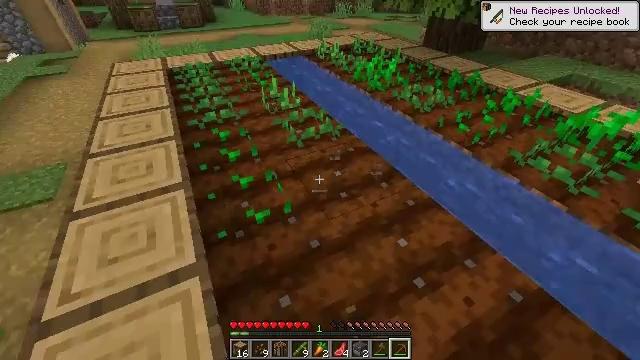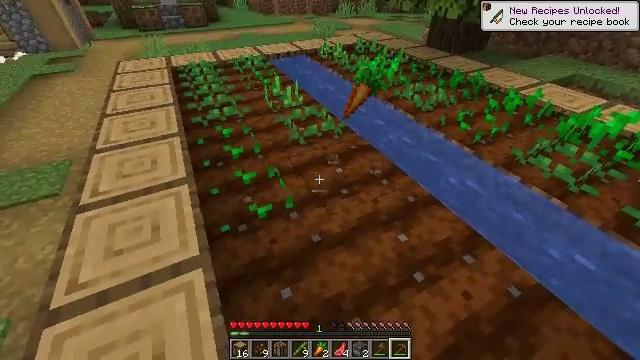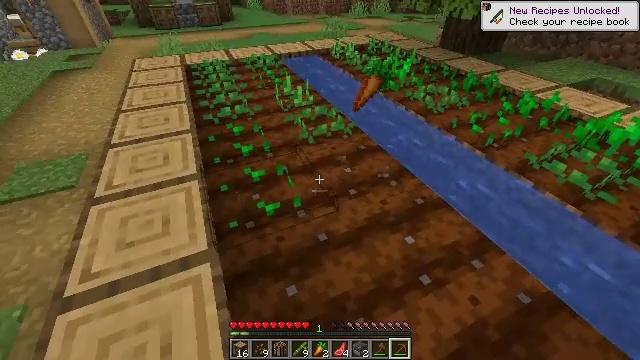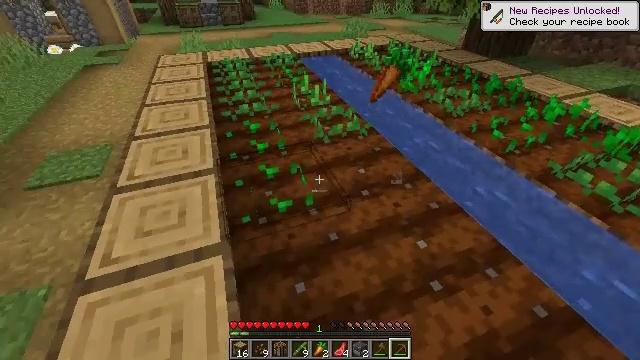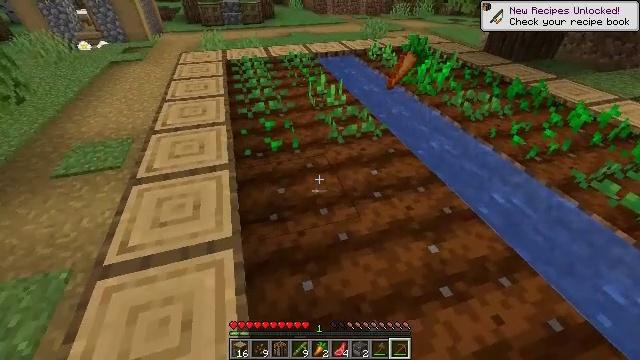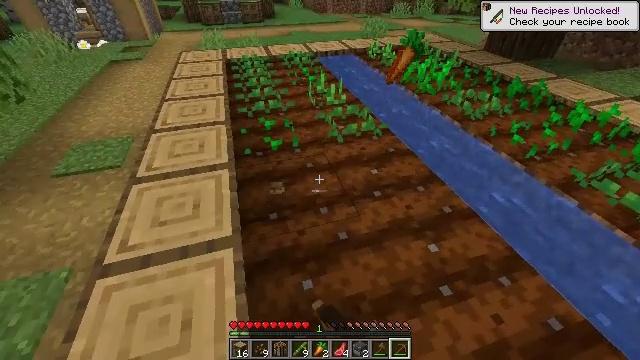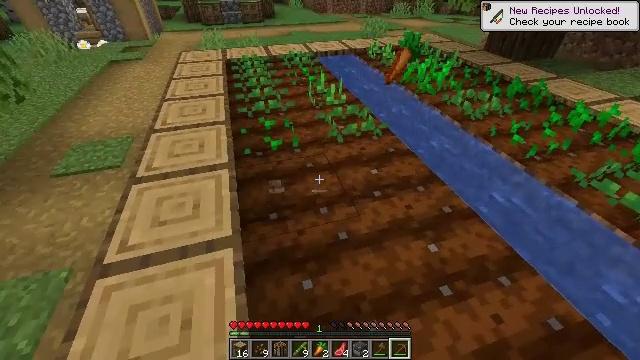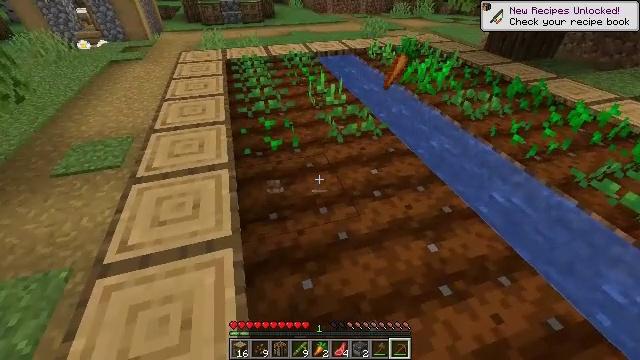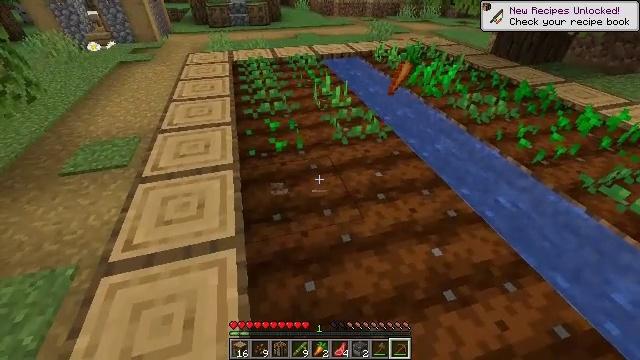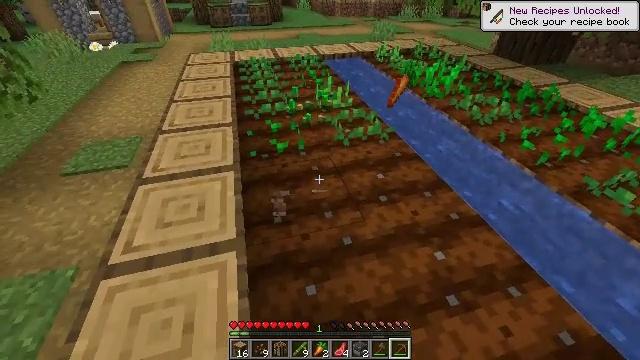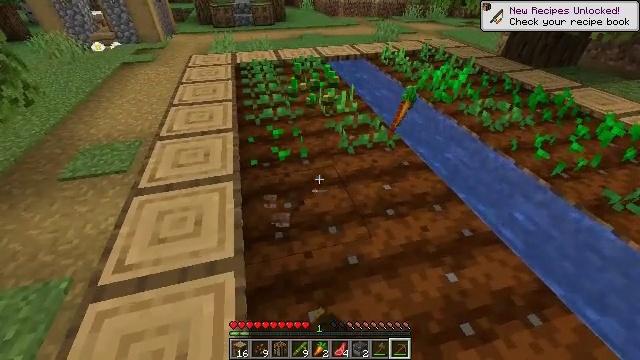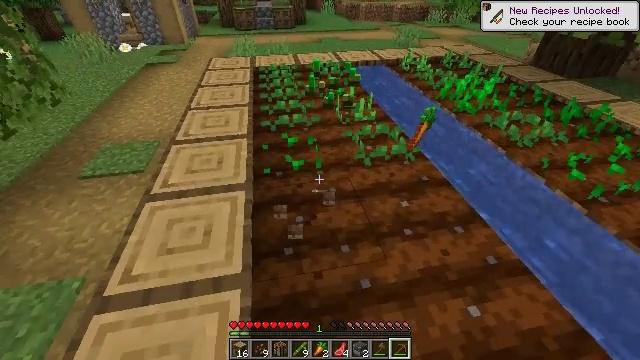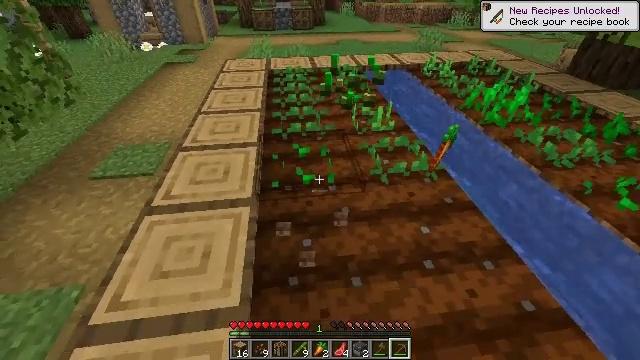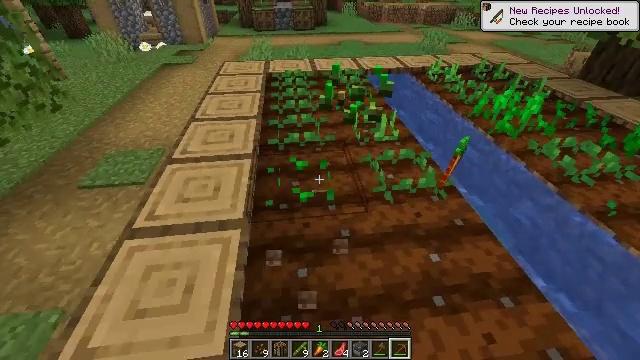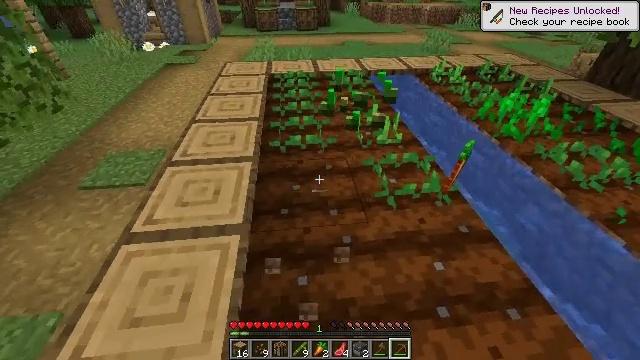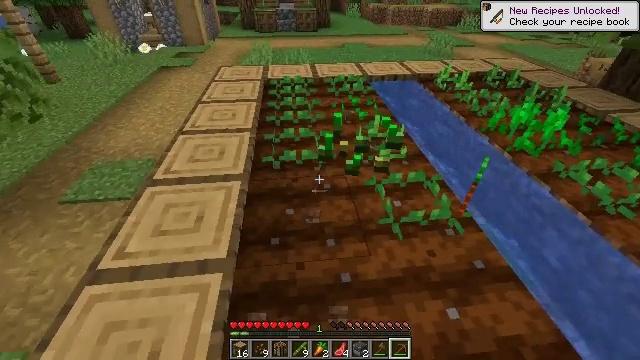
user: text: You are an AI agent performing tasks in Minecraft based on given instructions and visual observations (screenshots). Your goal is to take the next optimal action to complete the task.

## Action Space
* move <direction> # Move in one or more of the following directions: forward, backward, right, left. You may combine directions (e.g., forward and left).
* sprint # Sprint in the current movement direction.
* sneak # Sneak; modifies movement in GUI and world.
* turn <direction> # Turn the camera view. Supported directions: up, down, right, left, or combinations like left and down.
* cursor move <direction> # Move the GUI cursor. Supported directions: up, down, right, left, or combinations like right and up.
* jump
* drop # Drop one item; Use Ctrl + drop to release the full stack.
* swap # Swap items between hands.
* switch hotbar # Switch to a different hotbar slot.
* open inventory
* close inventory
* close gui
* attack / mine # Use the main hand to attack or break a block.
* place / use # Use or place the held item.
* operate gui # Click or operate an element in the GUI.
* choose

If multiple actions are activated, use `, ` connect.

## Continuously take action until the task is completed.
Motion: motion action
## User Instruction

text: Harvest wheat from the field.
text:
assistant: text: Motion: no_op
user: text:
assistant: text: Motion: turn left
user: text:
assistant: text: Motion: turn left
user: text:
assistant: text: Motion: turn left, attack / mine
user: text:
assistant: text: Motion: attack / mine
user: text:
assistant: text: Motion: no_op
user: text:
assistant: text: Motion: no_op
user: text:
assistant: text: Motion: turn left
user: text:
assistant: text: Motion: move forward, attack / mine
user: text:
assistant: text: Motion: move forward, attack / mine
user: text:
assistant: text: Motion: move forward, turn left, attack / mine
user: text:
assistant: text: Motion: move forward, turn left
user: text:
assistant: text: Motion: move forward
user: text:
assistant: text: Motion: move forward, attack / mine
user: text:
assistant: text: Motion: move forward, attack / mine
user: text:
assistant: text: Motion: attack / mine
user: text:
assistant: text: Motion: turn right and down
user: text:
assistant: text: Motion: turn right and down
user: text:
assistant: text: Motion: no_op